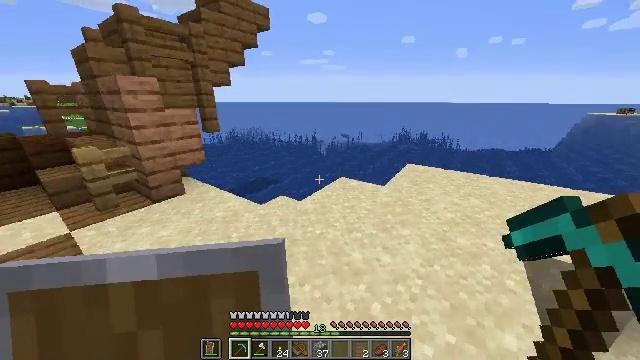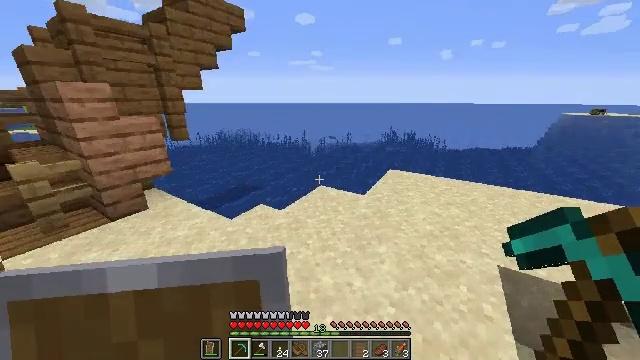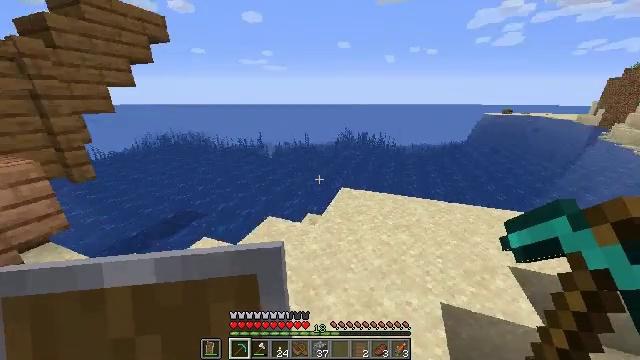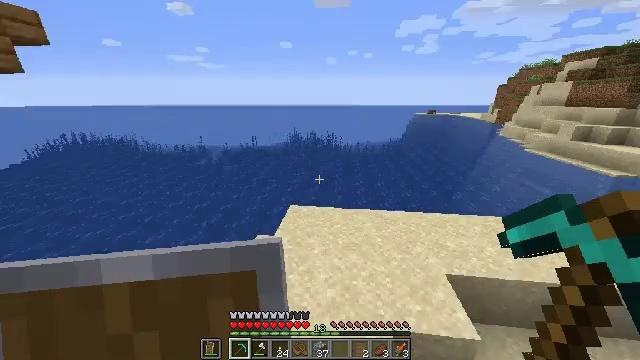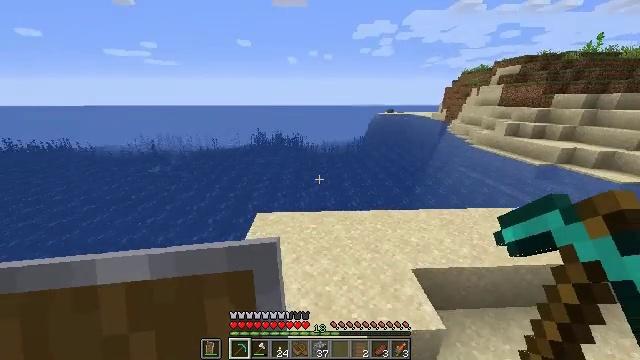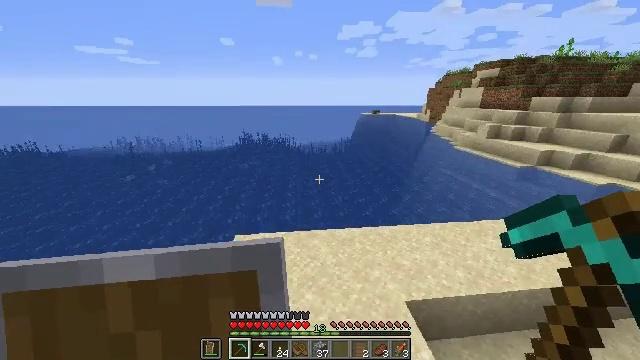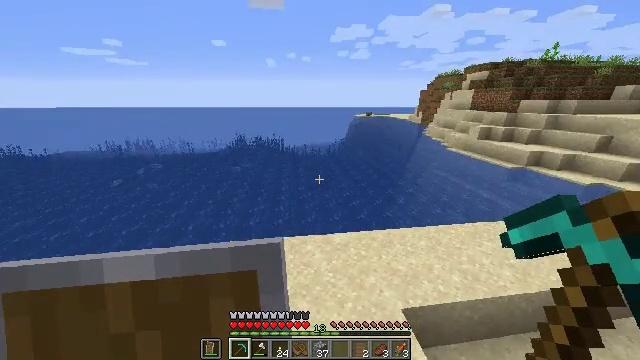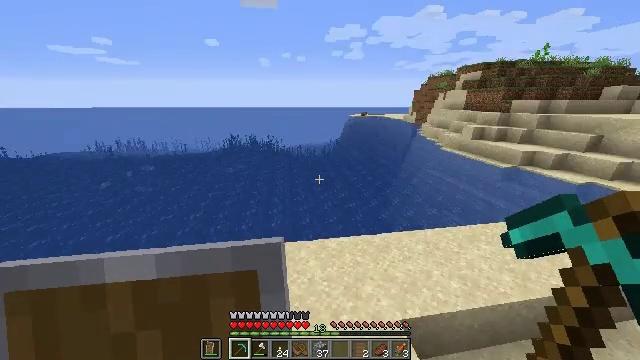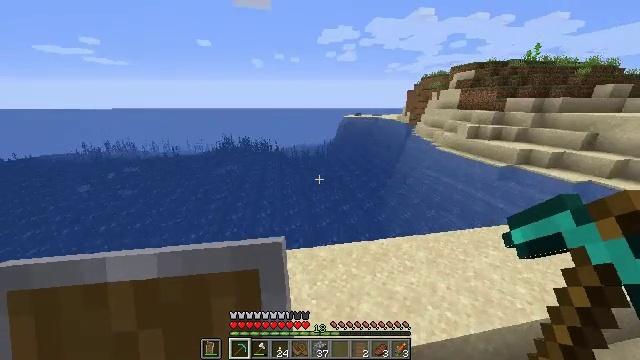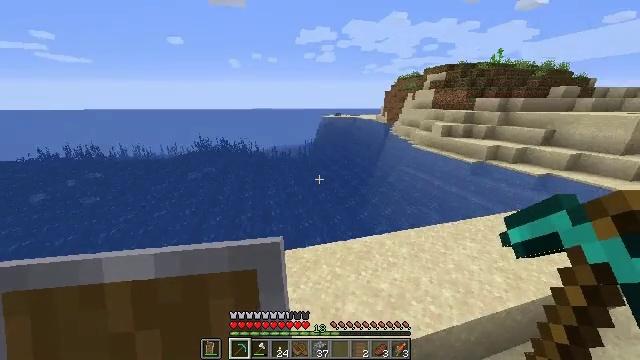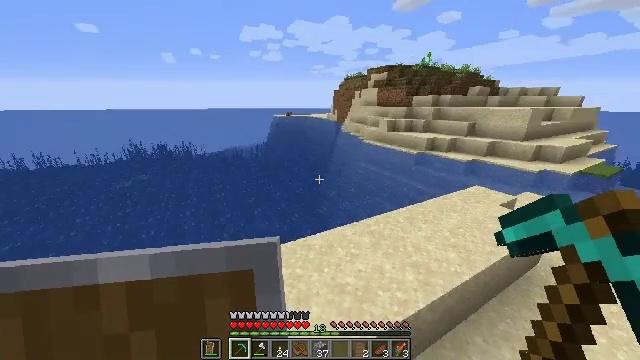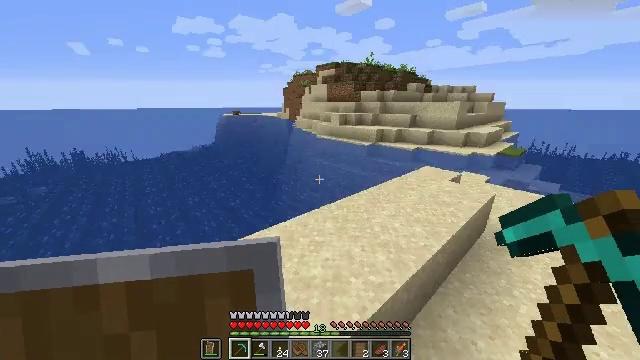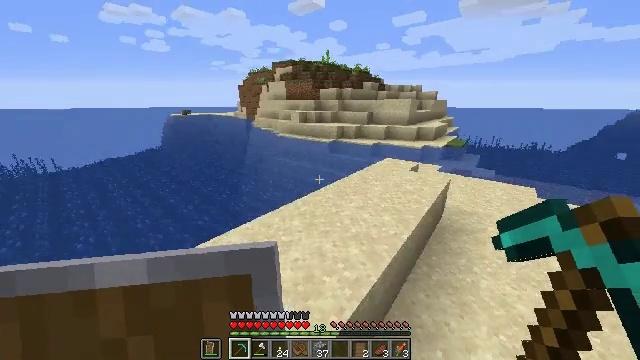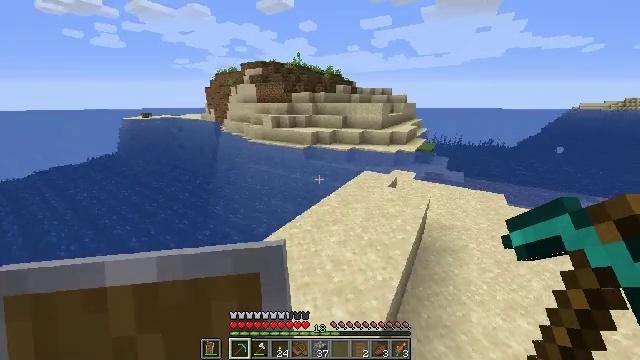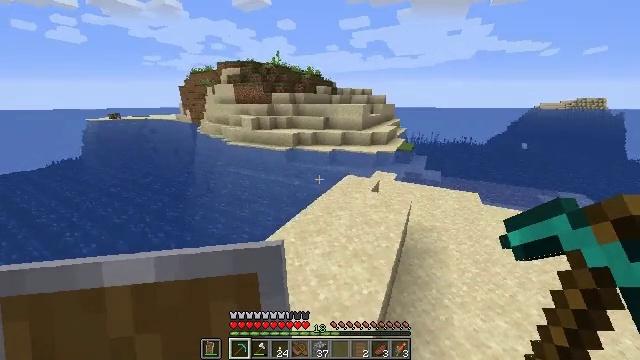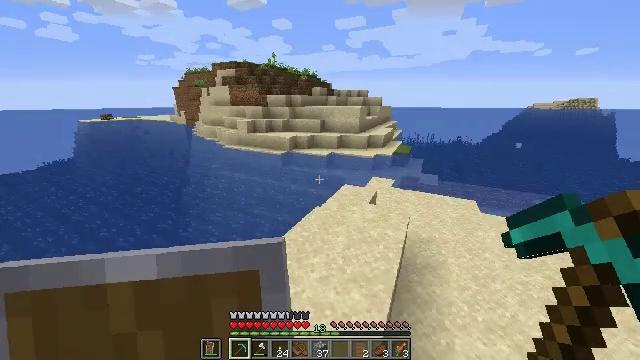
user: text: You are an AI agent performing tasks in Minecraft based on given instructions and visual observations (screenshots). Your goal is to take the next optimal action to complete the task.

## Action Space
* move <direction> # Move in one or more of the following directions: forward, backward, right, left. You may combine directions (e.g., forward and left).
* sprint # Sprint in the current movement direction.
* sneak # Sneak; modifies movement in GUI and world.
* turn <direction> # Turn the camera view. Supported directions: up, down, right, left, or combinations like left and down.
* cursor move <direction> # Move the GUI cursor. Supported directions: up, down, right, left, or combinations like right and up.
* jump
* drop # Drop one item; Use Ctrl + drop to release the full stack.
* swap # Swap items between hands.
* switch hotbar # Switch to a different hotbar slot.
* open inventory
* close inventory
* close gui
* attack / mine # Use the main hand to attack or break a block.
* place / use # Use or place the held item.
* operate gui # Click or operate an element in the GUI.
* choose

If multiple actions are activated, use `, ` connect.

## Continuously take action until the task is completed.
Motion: motion action
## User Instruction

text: Use the crafting table to make a diamond shovel.
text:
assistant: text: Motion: move forward and move right, sprint, turn right, jump
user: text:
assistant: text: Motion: move forward and move right, sprint, turn right, jump
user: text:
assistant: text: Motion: move forward and move right, sprint, turn right, jump
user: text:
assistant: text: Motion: move forward and move right, sprint, turn right, jump
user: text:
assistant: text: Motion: move forward and move right, sprint, turn right, jump
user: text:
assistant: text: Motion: move forward and move right, sprint, turn right, jump
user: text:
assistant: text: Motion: move forward and move right, sprint, turn right, jump
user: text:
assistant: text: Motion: move forward and move right, sprint, turn right, jump
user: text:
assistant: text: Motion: move forward and move right, sprint, turn right, jump
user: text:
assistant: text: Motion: move forward and move right, sprint, turn right, jump
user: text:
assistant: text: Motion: move forward and move right, sprint, turn right, jump
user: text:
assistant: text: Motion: move forward and move right, sprint, turn right, jump
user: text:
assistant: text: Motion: move forward and move right, sprint, turn right, jump
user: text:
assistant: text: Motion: move forward and move right, sprint, turn right, jump
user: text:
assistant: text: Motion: move forward and move right, sprint, jump
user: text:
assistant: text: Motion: move forward and move right, sprint, jump
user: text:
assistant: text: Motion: move forward and move right, sprint, jump
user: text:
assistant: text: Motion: move forward and move right, sprint
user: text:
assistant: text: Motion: move forward and move right, sprint
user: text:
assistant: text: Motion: move forward, sprint
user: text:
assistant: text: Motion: move forward, sprint, turn right
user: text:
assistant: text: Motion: move forward, sprint, turn right
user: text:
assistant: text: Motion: move forward, sprint, turn right
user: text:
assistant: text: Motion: move forward, sprint, turn right
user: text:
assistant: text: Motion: move forward, sprint
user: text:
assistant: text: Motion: move forward, sprint
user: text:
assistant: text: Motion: move forward, sprint
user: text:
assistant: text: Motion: move forward, sprint
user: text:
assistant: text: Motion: move forward, sprint
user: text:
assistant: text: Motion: move forward, sprint